Question: The full error code is:
Error Code: 1064. You have an error in your SQL syntax; check the manual that corresponds to your MySQL server version for the right syntax to use near ''CPU', 'null', '0', '0', '0'")' at line 2
I'm trying to add product data from my PHP webpage, and getting this error. So I tried doing it manually on MySQL and I get the same error.
Here is a copy of the database and the code that I'm using to insert data:

'''
INSERT INTO store_db.components (product_name, price, description, manufacturer, socket, date_added, type, form_factor, expansion_slots, sata_ports, capacity)
VALUES ('Intel Core i7 4790K','250',
'agsdfg sdfg sdfg sdfg sdfg ','Intel','LGA 1150',now()),
'CPU', 'null', '0', '0', '0'");
'''
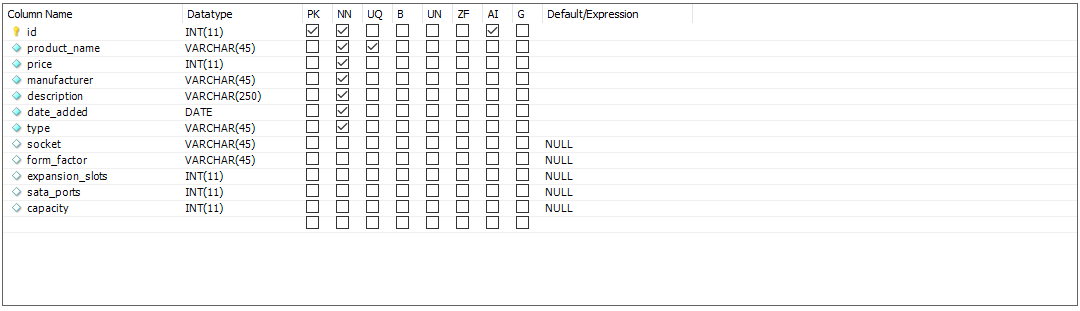
Answer: You have a redundant ')' after 'now()'. Get rid of it and you should be OK:
'''
INSERT INTO store_db.components (product_name, price, description, manufacturer, socket, date_added, type, form_factor, expansion_slots, sata_ports, capacity) VALUES ('Intel Core i7 4790K','250','agsdfg sdfg sdfg sdfg sdfg ','Intel','LGA 1150',now(), 'CPU', 'null', '0', '0', '0');
'''